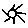
Label: sun